Question: Given a graph ( shown below), is there an algorithm that allows me to construct a cycle basis, with the condition that each edge must be shared by 2 cycles?

That is, for the above graph, the algorithm should return me the following 5 cycles as the solution:
'''
C1=>e1,e2,e13,e3
C2=>e13,e4,e5
C3=>e5,e9,e6
C4=>e7,e6,e10,e8
C5=>e10,e9,e12,e11
'''
Note that not a single edge has more than 2 cycles on it. Any other set of 5 cycles-- as long as all the edges don't have more than 2 cycles on it-- can be accepted as solution.
I can construct a set of cycle basis by first finding spanning tree, and then complete the cycles by adding edges that are not inside the spanning tree, but I can't guarantee that the the set of cycle basis constructed this way has the above feature I desired.
Also, the coordinates of each vertex are known.
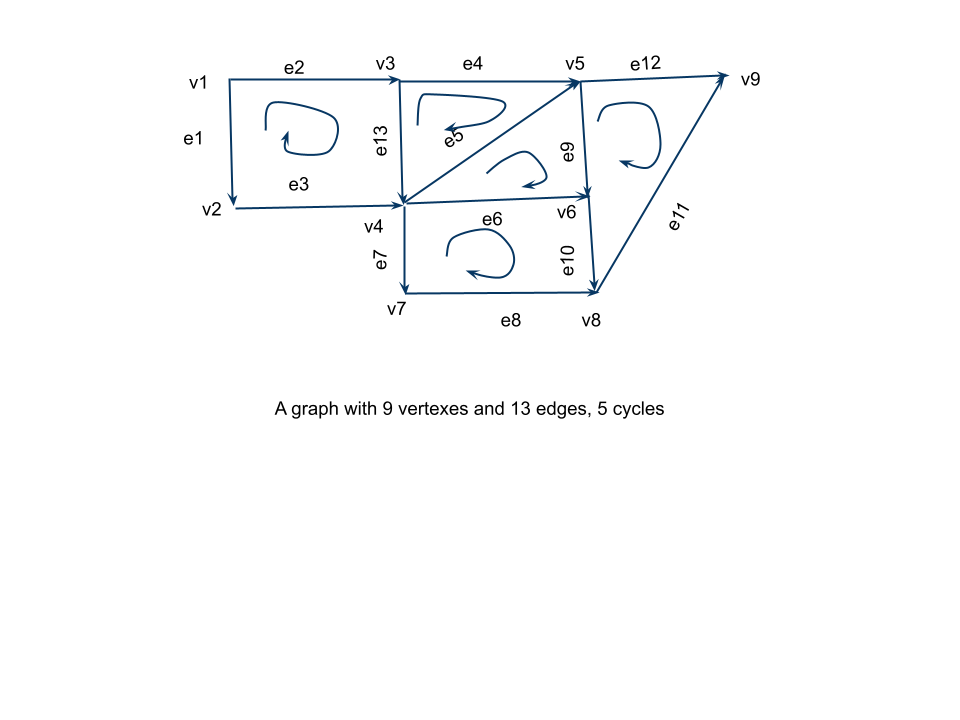
Answer: After some searching, it turns out that plane embedding algorithm can do such things. One of such algorithm is <URL>.
Such an algorithm is implemented in <URL> function in boost library.